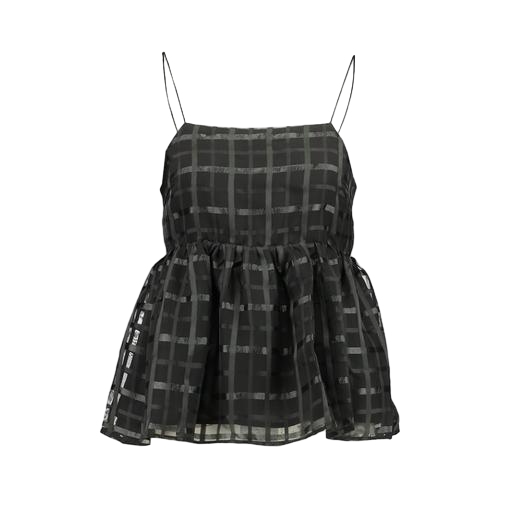
black windowpane top, black window pane printed tank, black mallory babydoll top, white background